Question: i want to design below screenShot with html and css. my code have problem and i cant move div like with screenShot.

HTML:
'''
<html>
<head>
<title></title>
<style>
.box1{
border:1px solid;
width:200px;
height:100px;
float:right;
}
.box2{
border:1px solid;
width:200px;
height:100px;
float:right;
clear: right;
}
.box3{
border:1px solid;
width:200px;
height:100px;
float:right;
clear:none;
}
.box4{
border:1px solid;
width:200px;
height:100px;
float:right;
}
.box5{
border:1px solid;
width:200px;
height:100px;
float:right;
clear: right;
}
</style>
</head>
<body>
<div class='box1'></div>
<div class='box2'></div>
<div class='box3'></div>
<div class='box4'></div>
<div class='box5'></div>
</body>
</html>
'''
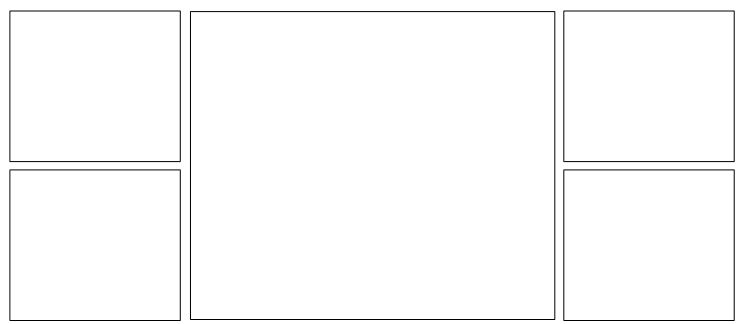
Answer: Or maybe you can divide your layout into 3 columns
CSS
'''
.column{float:left}
.column-middle{float:left;margin:0 5px}
.box-sml{float:left;width:200px;height:100px;border:1px solid;margin-bottom:5px}
.box-sml-bottom{float:left;width:200px;height:100px;border:1px solid;clear:left}
.box-lrg{float:left;width:200px;height:207px;border:1px solid}
'''
HTML
'''
<div class='column'>
<div class='box-sml'></div>
<div class='box-sml-bottom'></div>
</div>
<div class="column-middle">
<div class="box-lrg"></div>
</div>
<div class='column'>
<div class='box-sml'></div>
<div class='box-sml-bottom'></div>
</div>
'''
<URL>